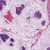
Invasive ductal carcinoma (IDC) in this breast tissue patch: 1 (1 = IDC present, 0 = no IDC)